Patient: sex M, age 78
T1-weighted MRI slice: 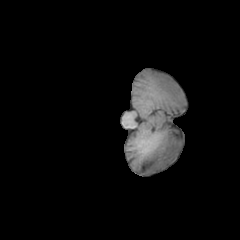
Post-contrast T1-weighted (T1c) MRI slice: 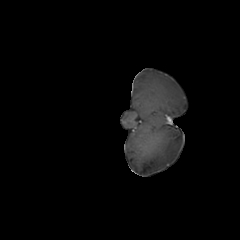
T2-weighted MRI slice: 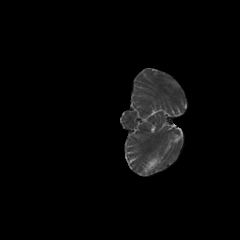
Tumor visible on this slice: no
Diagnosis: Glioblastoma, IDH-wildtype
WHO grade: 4